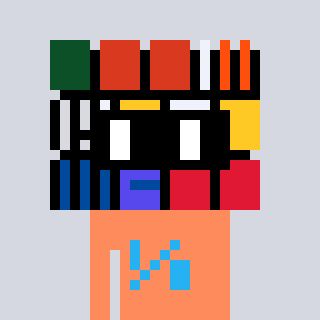
a pixel art character with square black glasses, a abstract-shaped head and a peachy-colored body on a cool background